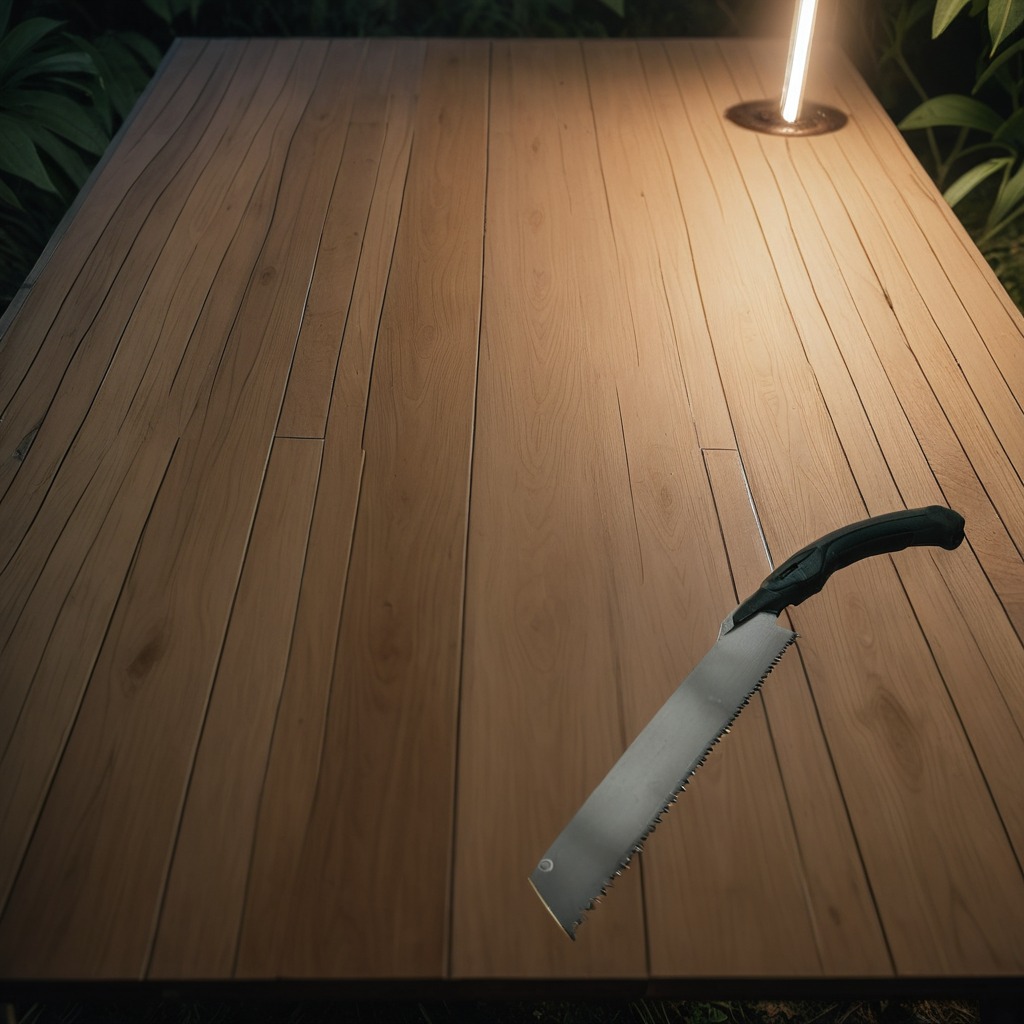
A metal saw is lying on a wooden table inside a jungle field workshop tent at night.